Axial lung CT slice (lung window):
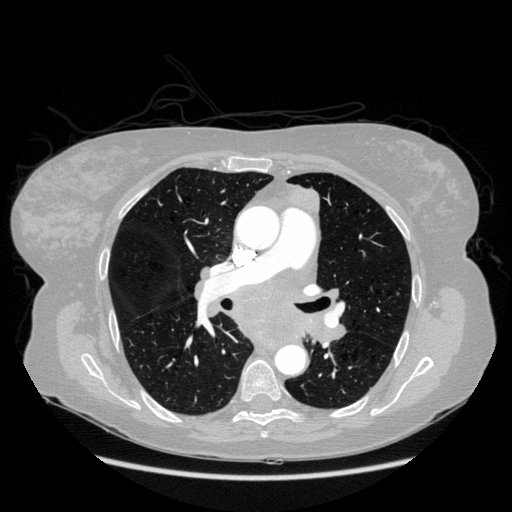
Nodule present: no